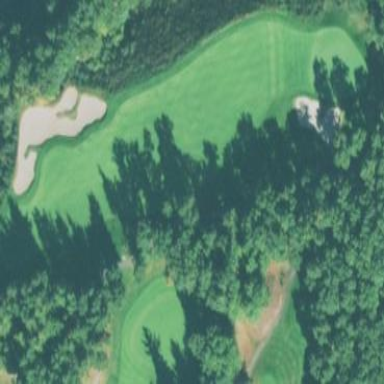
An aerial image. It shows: Golf fairway surrounded by grass.